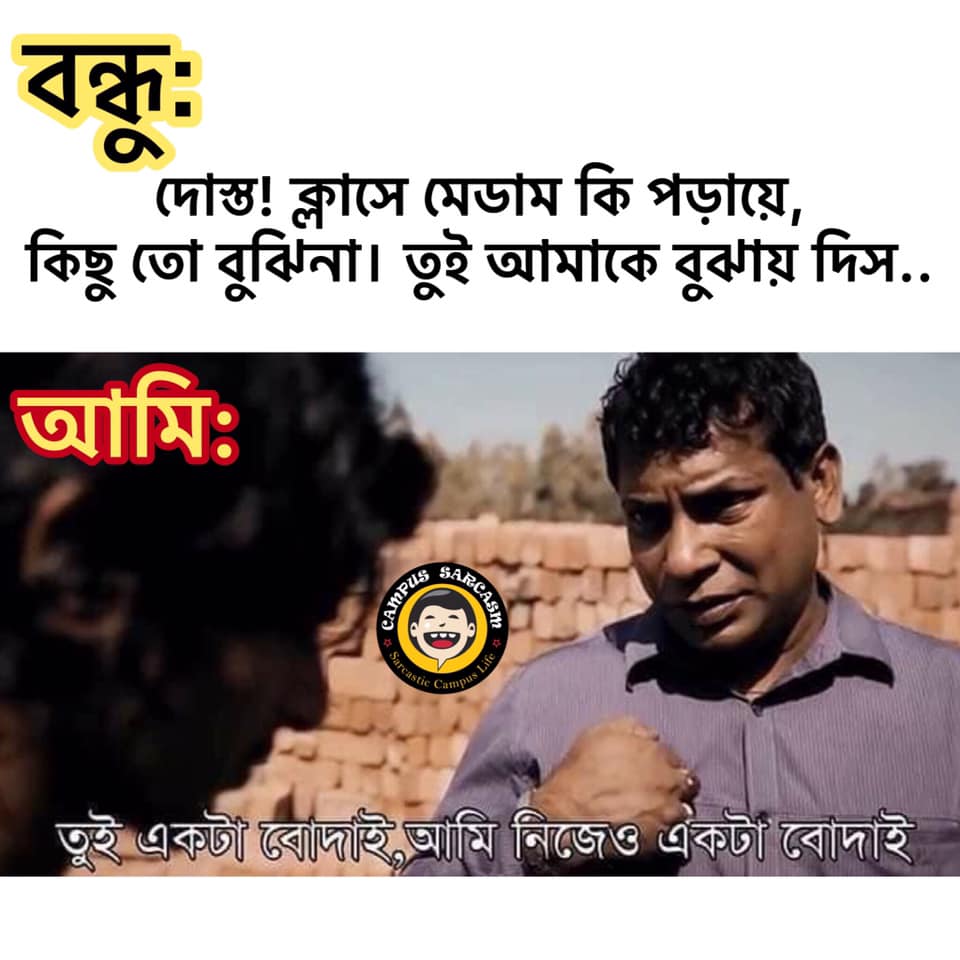
Caption: বন্ধু:  দোস্ত ! ক্লাসে মেডাম কি পড়ায়ে কিছু তো বুঝিনা । তুই আমাকে বুঝায় দিস...   আমি:   তুই একটা বোদাই , আমি নিজেও একটা বোদাই
Label: non-hate